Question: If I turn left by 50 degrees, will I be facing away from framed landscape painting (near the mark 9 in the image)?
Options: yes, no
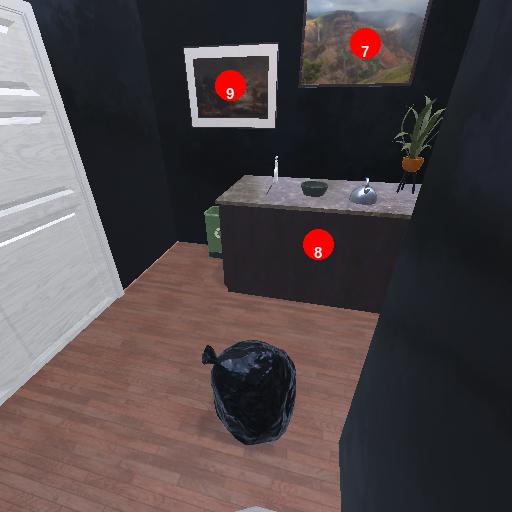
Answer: yes